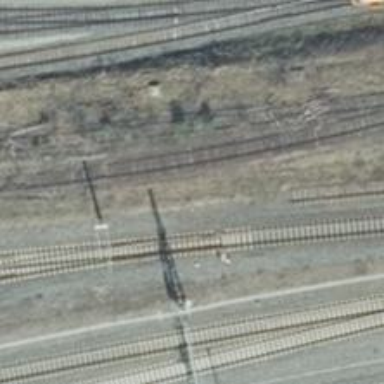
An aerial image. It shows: Railway switch.